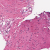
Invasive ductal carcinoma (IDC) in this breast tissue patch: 0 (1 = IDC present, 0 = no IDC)